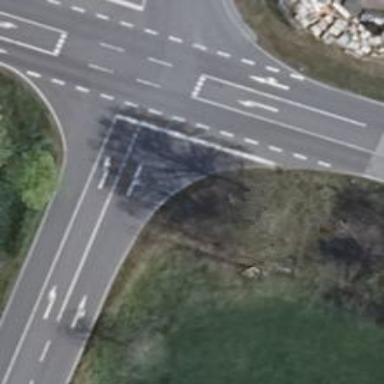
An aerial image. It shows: Secondary road with asphalt surface.